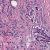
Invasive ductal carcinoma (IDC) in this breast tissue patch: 1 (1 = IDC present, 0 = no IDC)